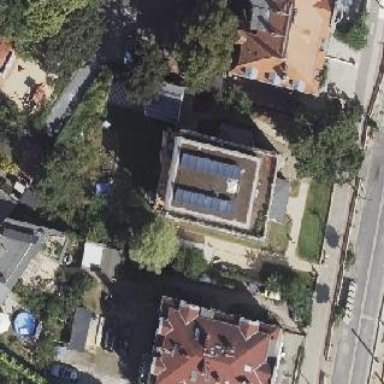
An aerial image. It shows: Flat-roofed apartment building.